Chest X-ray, AP view. Patient: 61 years old, sex F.
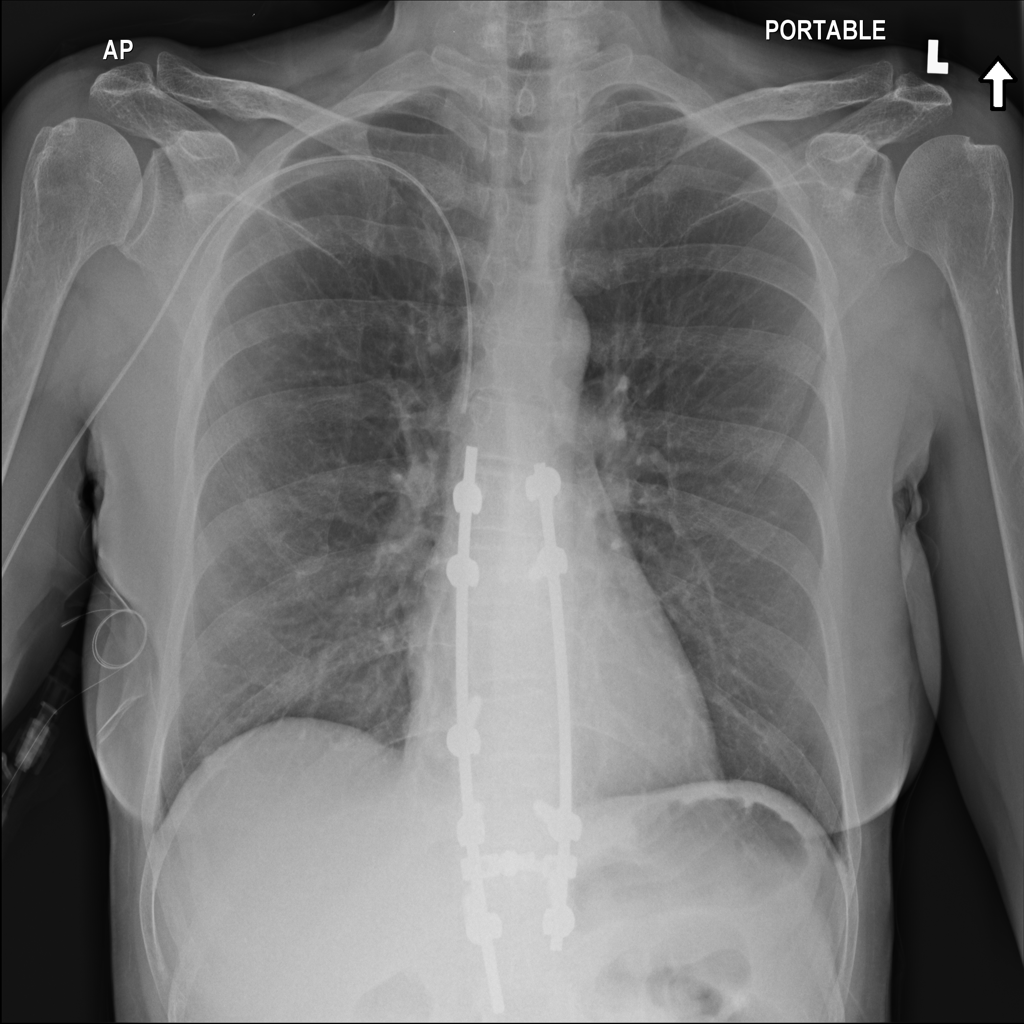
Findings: Fibrosis